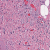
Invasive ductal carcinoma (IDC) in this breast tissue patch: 0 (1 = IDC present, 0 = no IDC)